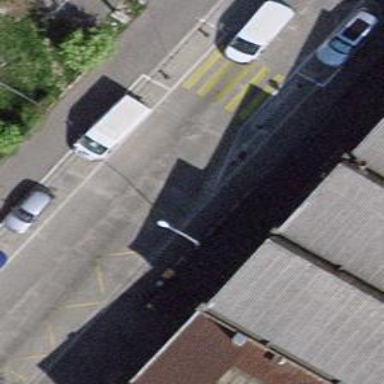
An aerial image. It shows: Bus stop with platform for public transport.